Field crop: tomato
Growth stage: 1
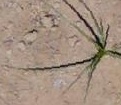
Species: cyperus